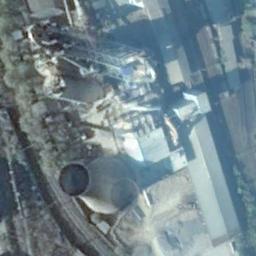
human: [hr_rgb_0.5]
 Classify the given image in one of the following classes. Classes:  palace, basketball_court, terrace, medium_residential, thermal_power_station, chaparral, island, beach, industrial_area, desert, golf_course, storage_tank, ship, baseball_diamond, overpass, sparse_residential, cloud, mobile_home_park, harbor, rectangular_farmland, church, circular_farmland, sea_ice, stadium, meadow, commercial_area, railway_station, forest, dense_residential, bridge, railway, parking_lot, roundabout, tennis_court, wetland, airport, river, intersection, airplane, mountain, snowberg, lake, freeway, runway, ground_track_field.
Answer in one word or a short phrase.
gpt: thermal_power_station